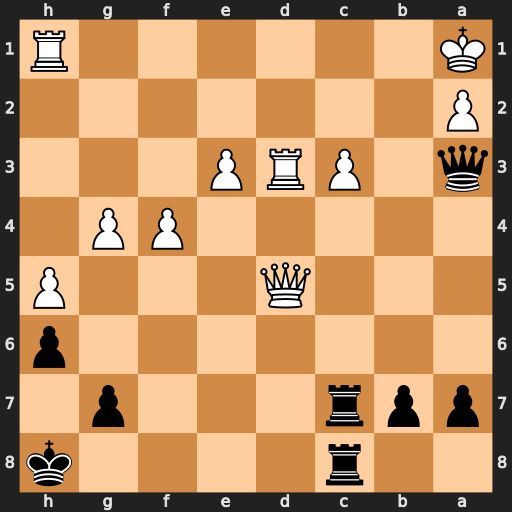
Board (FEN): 2r4k/ppr3p1/7p/3Q3P/5PP1/q1PRP3/P7/K6R
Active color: b
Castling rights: -
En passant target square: -
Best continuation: Rxc3 Rxc3 Qxc3+